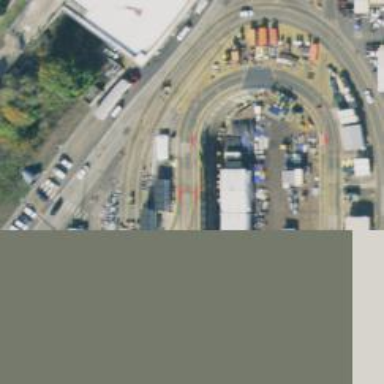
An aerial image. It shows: Railway level crossing.